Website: lowes
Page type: customer-info-address
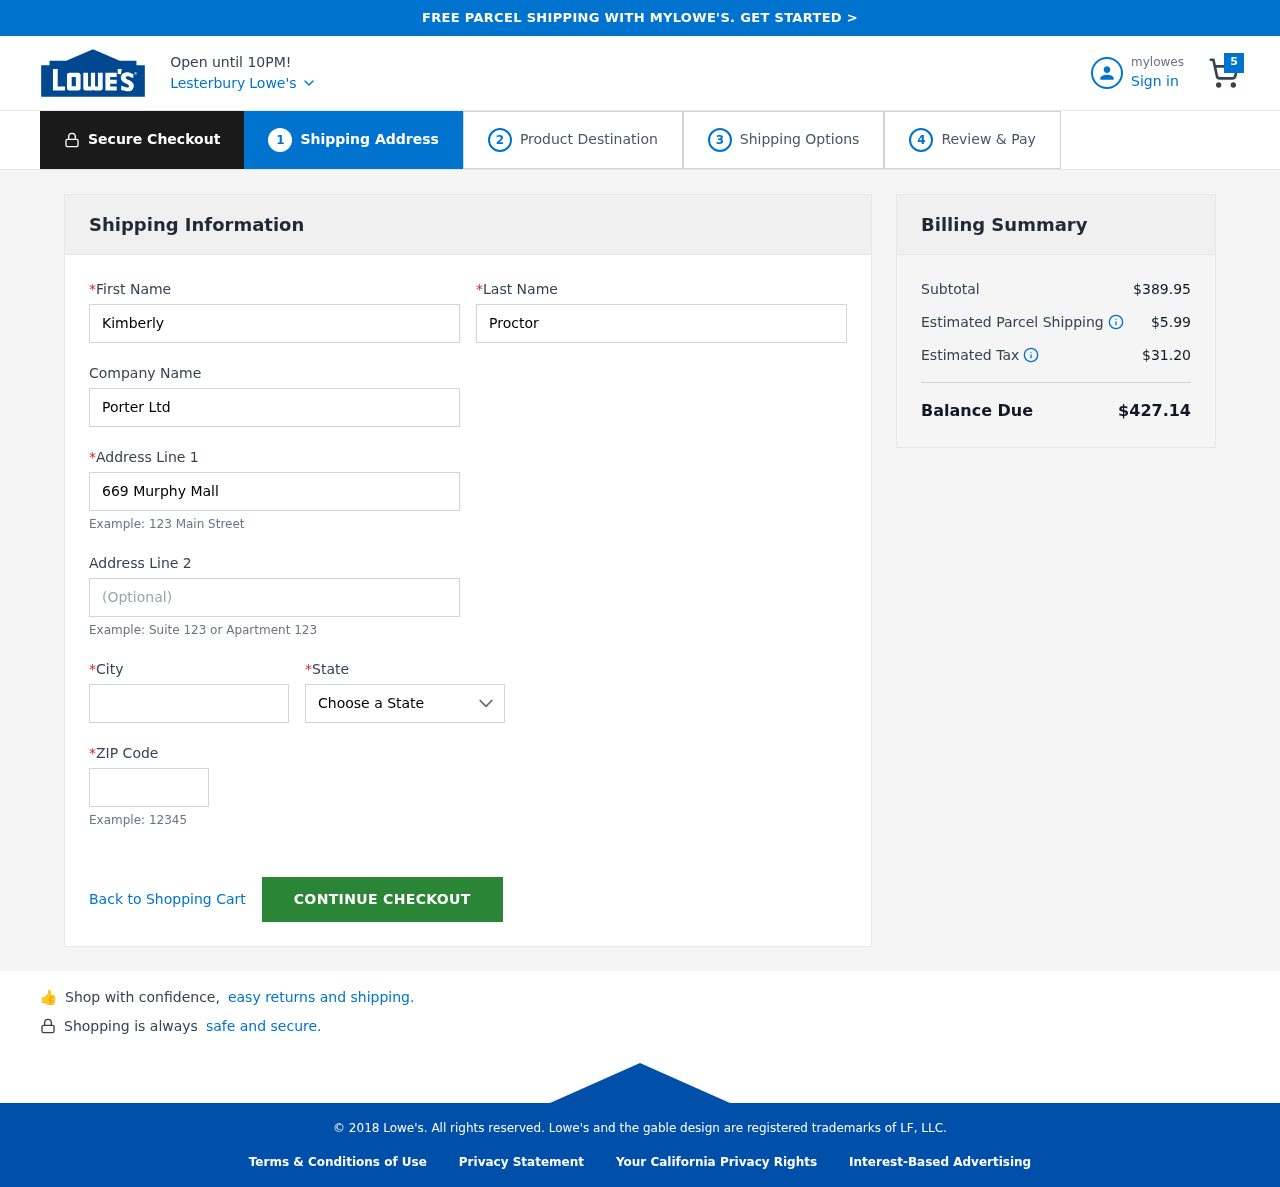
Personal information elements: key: PII_CITY
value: Lesterbury
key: PII_COMPANY
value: Porter Ltd
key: PII_FIRSTNAME
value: Kimberly
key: PII_LASTNAME
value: Proctor
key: PII_POSTCODE
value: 99665
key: PII_STATE
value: Rhode Island
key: PII_STREET
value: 669 Murphy Mall
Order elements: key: ORDER_NUM_ITEMS
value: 5
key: ORDER_SUBTOTAL
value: $389.95
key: ORDER_SHIPPING_COST
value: $5.99
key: ORDER_TAX
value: $31.20
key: ORDER_TOTAL
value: $427.14